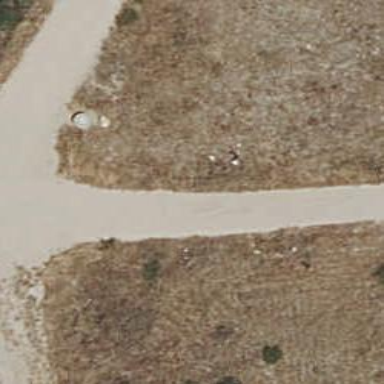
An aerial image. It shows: Sandy path.